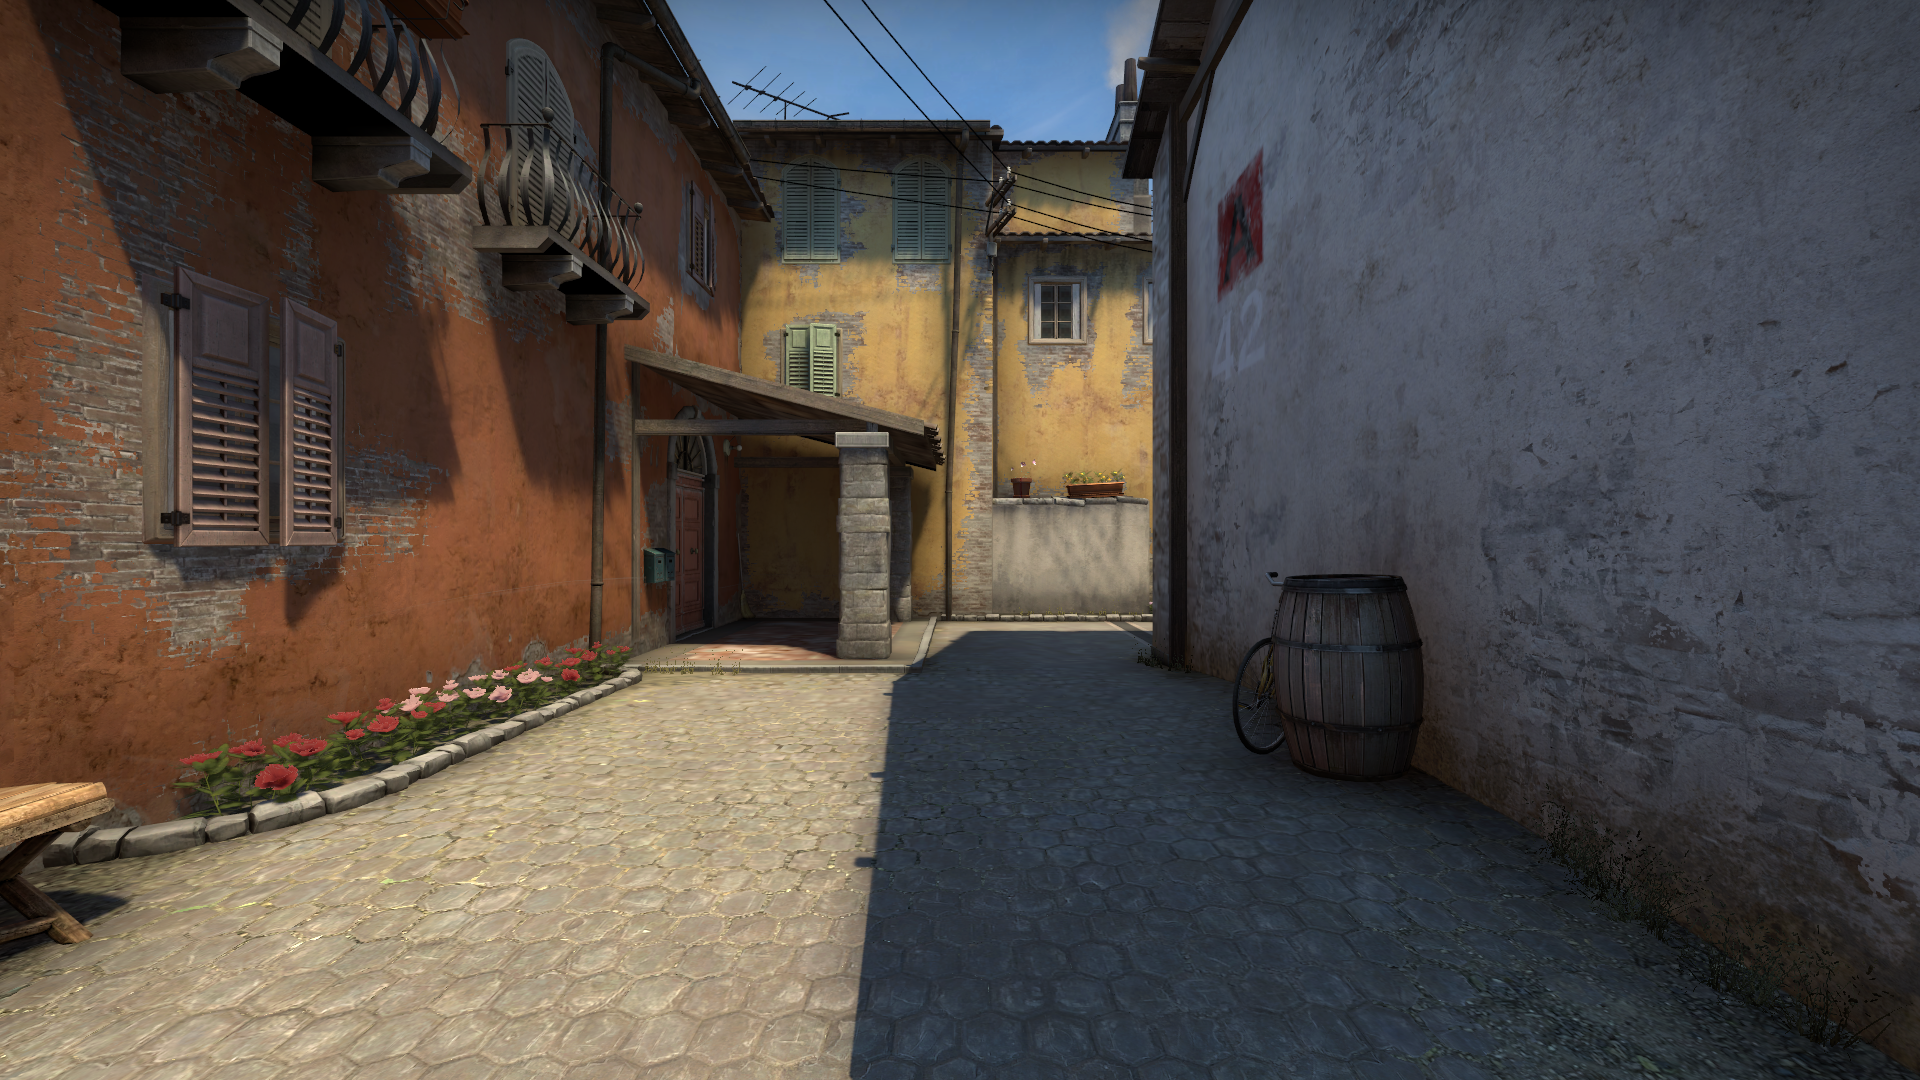
Map: de_inferno